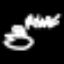
Label: frog